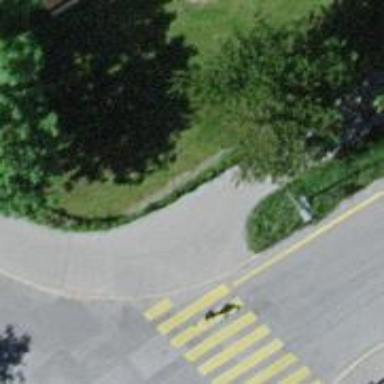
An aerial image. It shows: Asphalt footway with crossing.